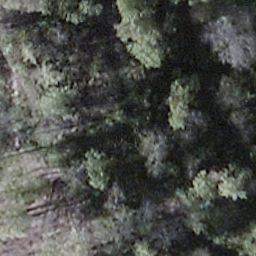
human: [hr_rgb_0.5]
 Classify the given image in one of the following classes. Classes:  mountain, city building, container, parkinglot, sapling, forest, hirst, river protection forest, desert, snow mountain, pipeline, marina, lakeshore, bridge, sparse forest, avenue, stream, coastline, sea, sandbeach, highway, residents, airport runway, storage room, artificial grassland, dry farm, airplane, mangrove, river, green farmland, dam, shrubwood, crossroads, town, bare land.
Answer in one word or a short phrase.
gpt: shrubwood